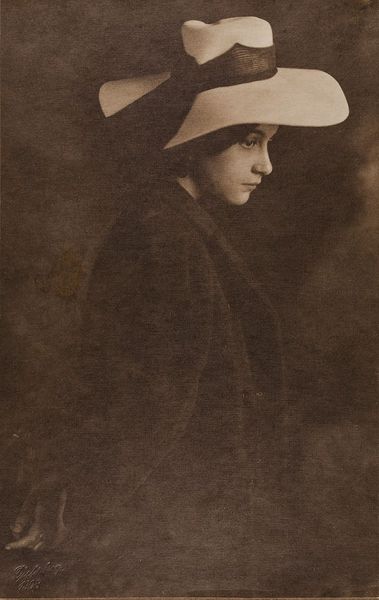
Titel: Gertrud Falke
Künstler: Minya Diez-Dührkoop
Standort: Hamburg
Institution: Museum für Kunst und Gewerbe Hamburg
Schlagwörter: frau, hut, bildnis, portrait, papier, foto, fotografie, photographie, photo, karton, lichtbild, konterfei, bildwerke, angewandte und bildende kunst, hessische systematik, porträt, mädchen, porträtfotografie, porträtphotographie, platindruck, platinotypie